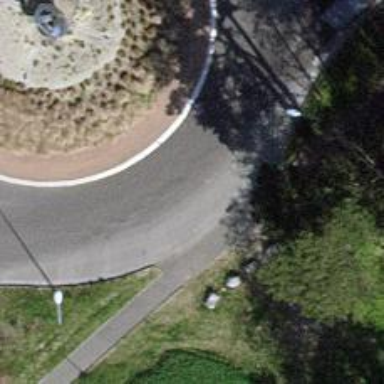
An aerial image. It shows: Asphalt road that is secondary route leading to roundabout.